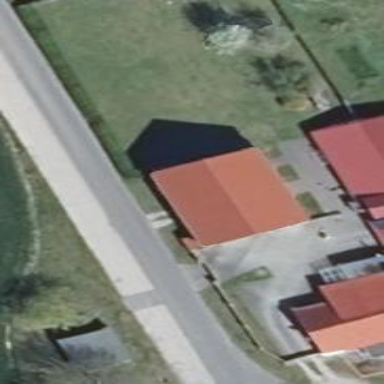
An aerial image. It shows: Shed building with gabled roof oriented along its length.